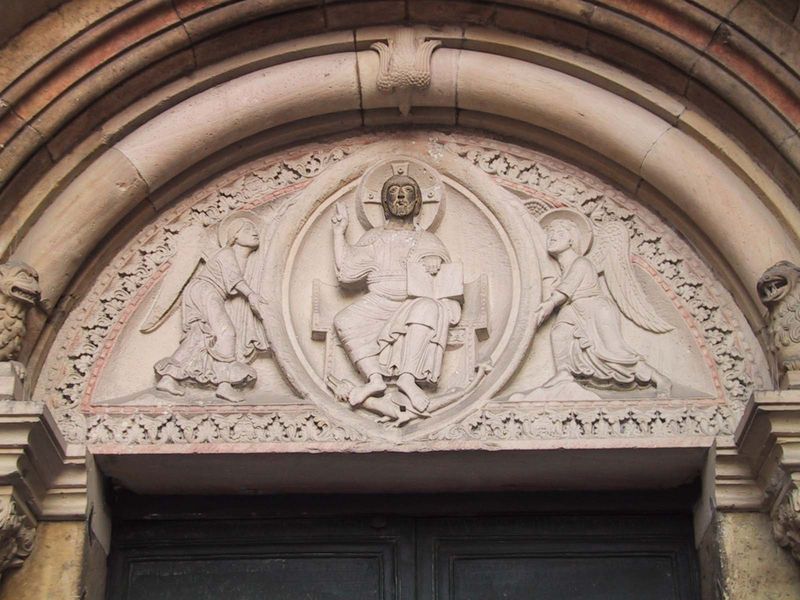
Titel: Marktportal mit Figurentympanon
Standort: Mainz, Dom (St. Martin) (EU - D - RP)
Schlagwörter: flügel, gott, hand, sitzen, holz, säulen, tür, zeichen, tier, ornament, architektur, bibel, stein, taube, tragen, kirche, sitzend, kreis, oval, engel, relief, farbig, füße, bogen, last, thron, ornamente, verzierung, zeigen, tor, foto, bögen, eingang, flamme, buch, kreuz, religion, dom, knien, portal, heiligenschein, skulpturen, gotisch, christus, jesus, fabelwesen, romanik, segen, segnen, heiliger, eule, fotographie, petrus, christentum, basilika, verziehrung, tympanon, romanisch, mandorla, apostel, heiligen, jüngste gericht, wandrelief, schwurhand